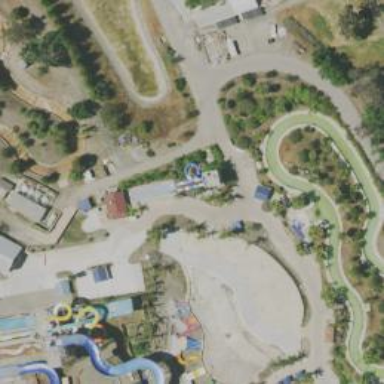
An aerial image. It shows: Water slide attraction.